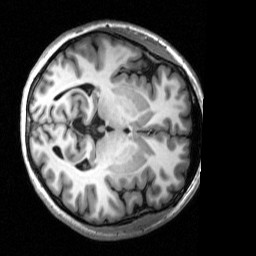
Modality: T1w
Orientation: axial
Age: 24
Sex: female
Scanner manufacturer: siemens
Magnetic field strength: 3 T
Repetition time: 2.53 s
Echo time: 0.00277 s